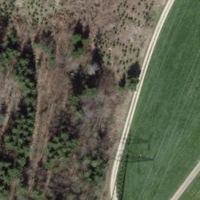
EUNIS habitat code: 41
Species observed at this site:
Rhamnus cathartica